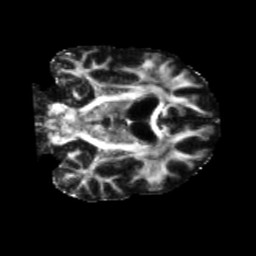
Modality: FA
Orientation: coronal
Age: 68
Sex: male
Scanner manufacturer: siemens
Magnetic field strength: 3 T
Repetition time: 5.25 s
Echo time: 0.08 s